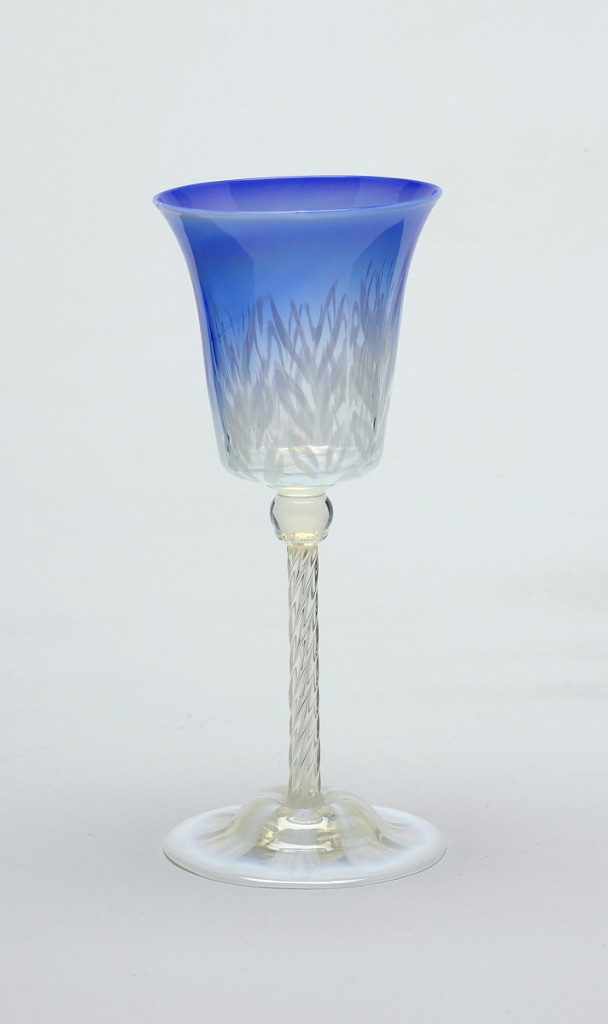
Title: Goblet
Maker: Louis Comfort Tiffany, American, 1848–1933
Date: ca. 1900
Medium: Favrile glass
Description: a&c) Inverted bell-shaped cups with deep blue upper portion and milky blue-white rims shading into clear glass; domed foot with white rim and eight white tapered pinwheel forms radiating form base of stems. b) The same except that milky blue-white forms more definite frame around leaf pattern on cup and arched foot is almost fully covered by whitish pinwheel design.